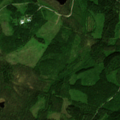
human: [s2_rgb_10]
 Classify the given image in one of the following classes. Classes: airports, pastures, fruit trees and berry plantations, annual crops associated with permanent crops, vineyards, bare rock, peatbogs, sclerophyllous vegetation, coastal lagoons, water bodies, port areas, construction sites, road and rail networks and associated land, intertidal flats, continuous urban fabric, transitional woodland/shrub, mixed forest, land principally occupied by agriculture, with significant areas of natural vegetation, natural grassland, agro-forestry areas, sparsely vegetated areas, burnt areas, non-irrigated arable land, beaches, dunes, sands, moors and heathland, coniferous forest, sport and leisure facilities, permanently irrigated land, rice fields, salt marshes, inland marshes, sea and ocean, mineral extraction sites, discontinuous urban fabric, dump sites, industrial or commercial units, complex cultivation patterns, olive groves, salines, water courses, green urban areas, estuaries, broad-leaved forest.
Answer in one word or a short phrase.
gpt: broad-leaved forest, coniferous forest, mixed forest, transitional woodland/shrub